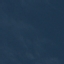
Land use / land cover: SeaLake